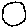
Label: circle